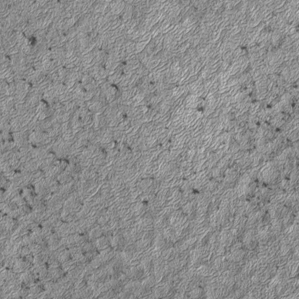
Label: frost